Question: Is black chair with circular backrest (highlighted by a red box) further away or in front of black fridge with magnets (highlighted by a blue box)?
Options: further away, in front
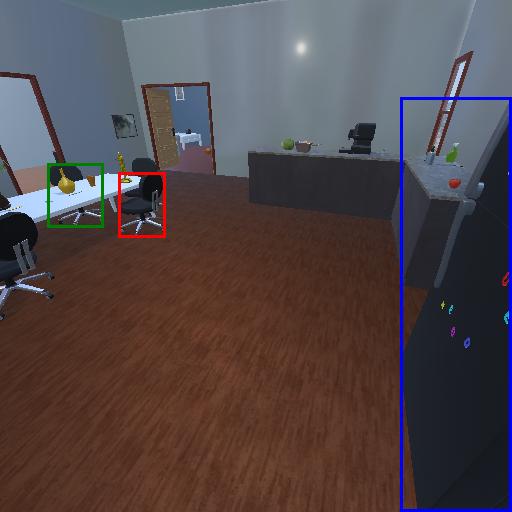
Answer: further away